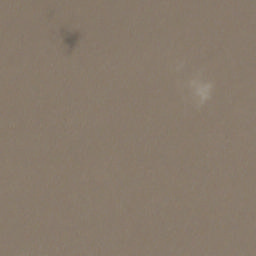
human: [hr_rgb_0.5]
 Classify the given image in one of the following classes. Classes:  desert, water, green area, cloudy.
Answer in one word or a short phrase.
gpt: cloudy